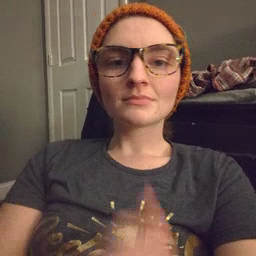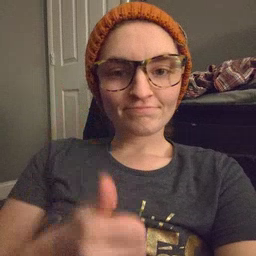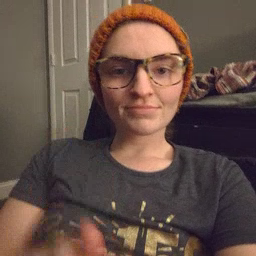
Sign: every